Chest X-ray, PA view. Patient: 68 years old, sex M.
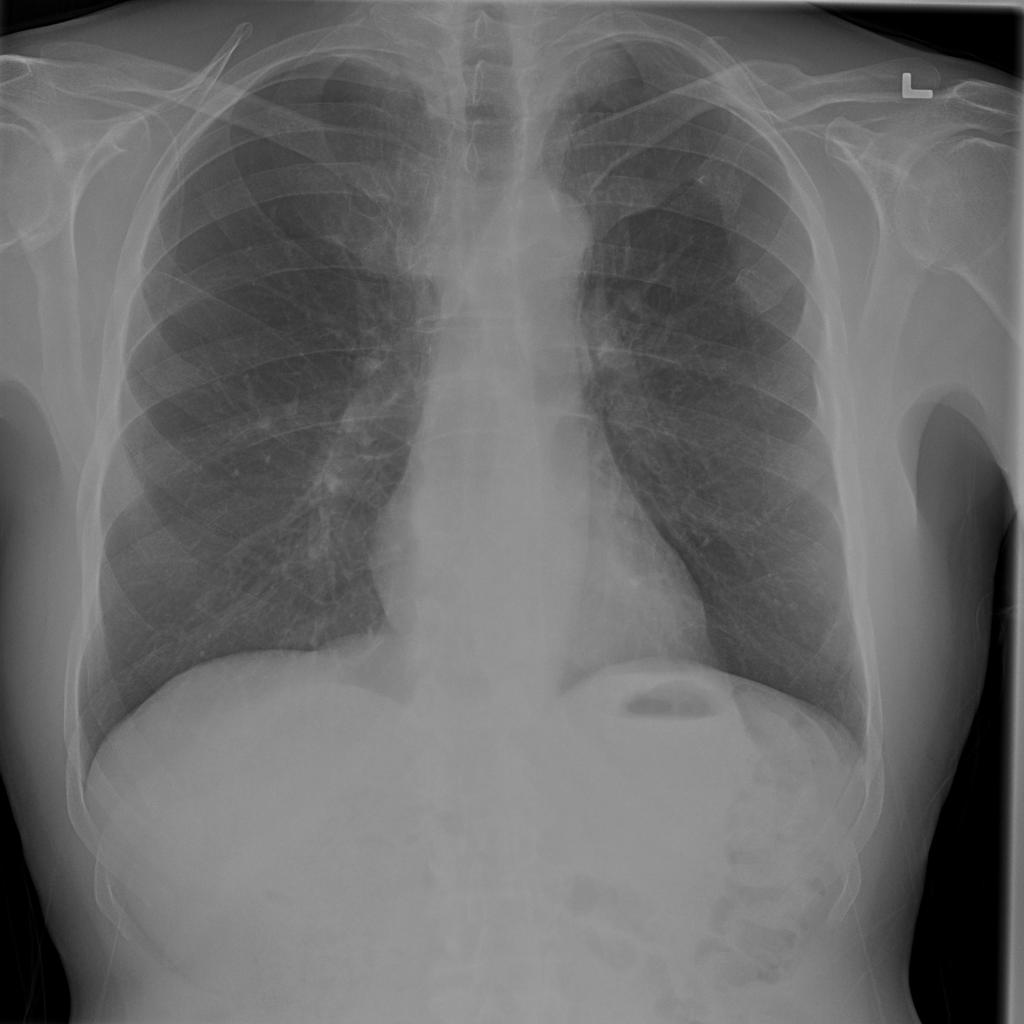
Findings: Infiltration